Interaction volume radius: 5 \u00c5
Interaction volume height: 15 \u00c5
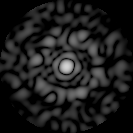
Disorder parameter: 0.821